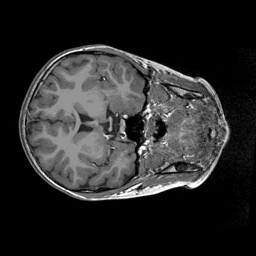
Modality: T1w
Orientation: axial
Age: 11
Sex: male
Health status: ill